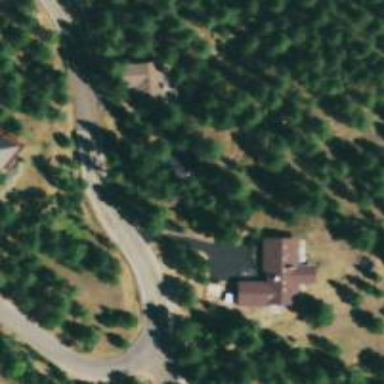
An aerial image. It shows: Driveway leading to service road.